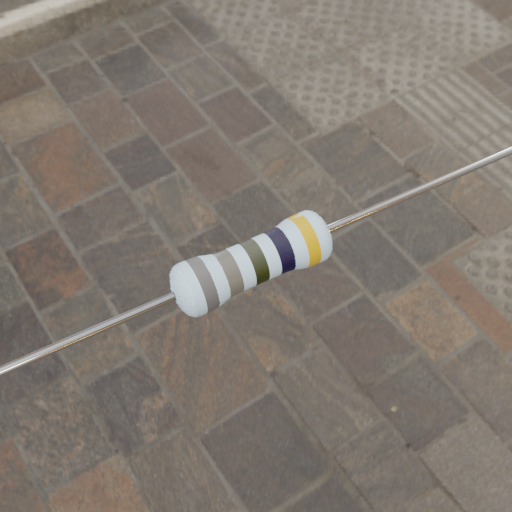
Resistor colour bands (in order): gray, gray, black, black, gold